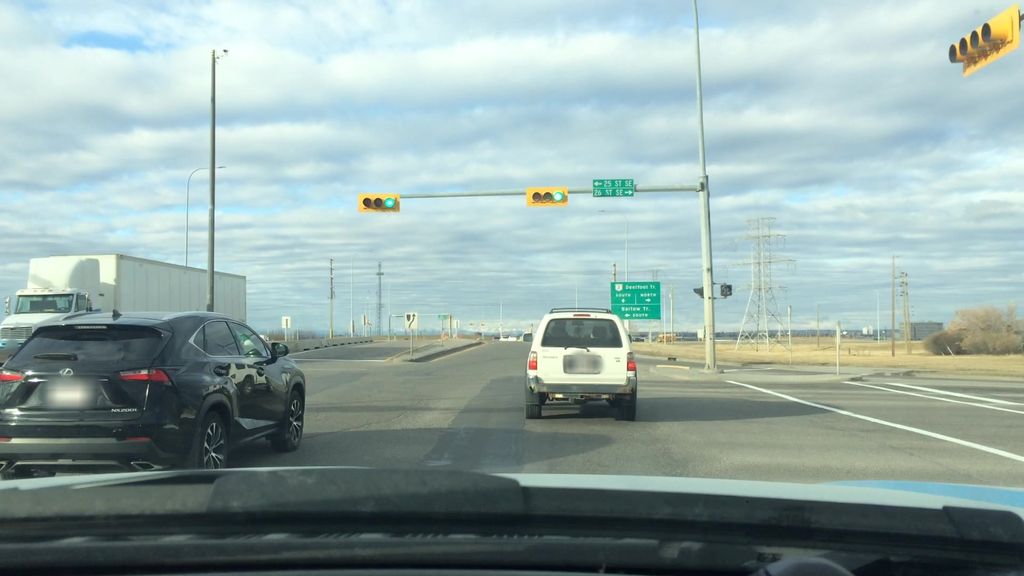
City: calgary